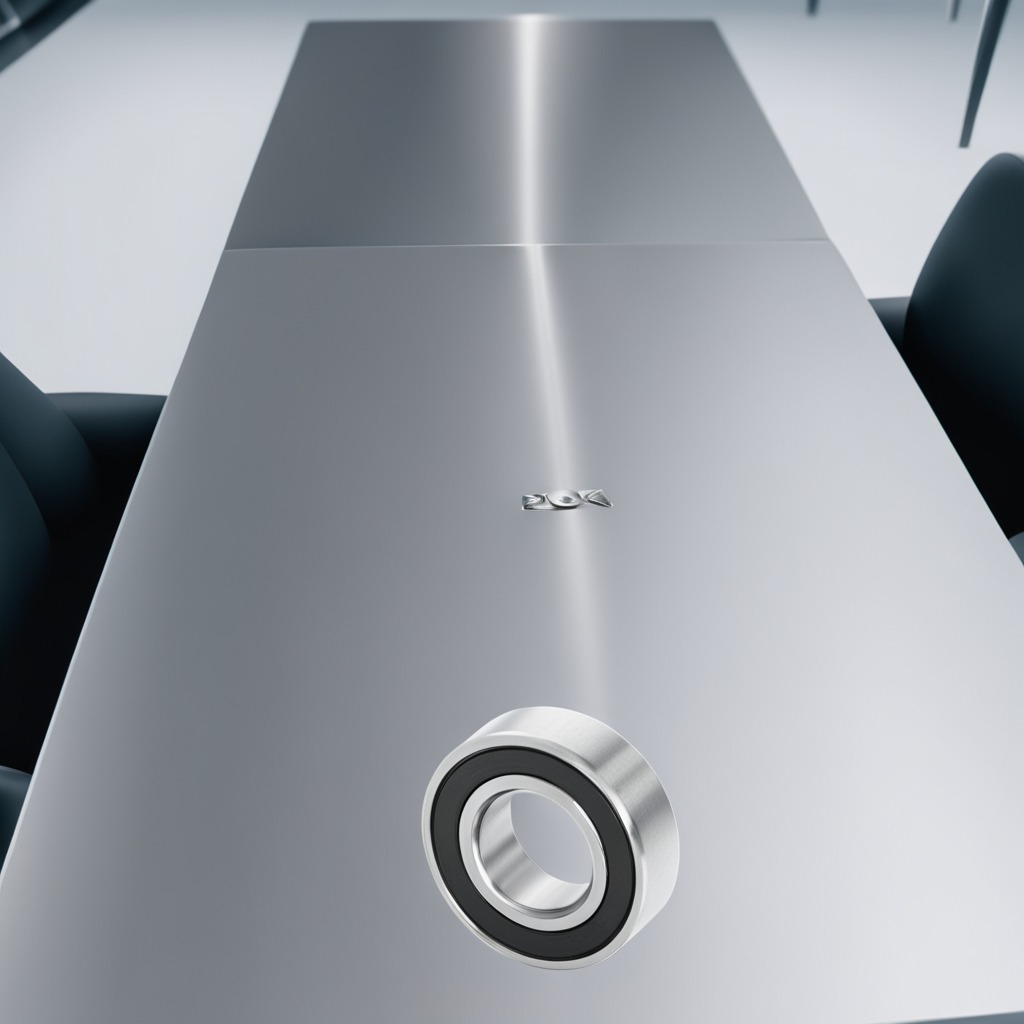
A metal ball bearing is lying on the stainless steel table.